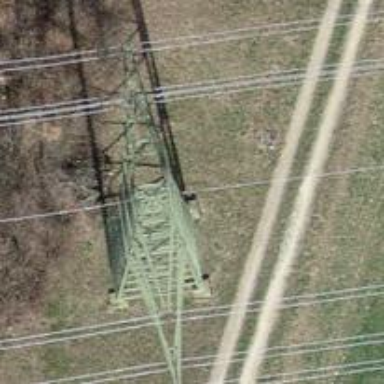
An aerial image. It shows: Power tower.